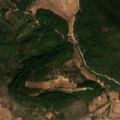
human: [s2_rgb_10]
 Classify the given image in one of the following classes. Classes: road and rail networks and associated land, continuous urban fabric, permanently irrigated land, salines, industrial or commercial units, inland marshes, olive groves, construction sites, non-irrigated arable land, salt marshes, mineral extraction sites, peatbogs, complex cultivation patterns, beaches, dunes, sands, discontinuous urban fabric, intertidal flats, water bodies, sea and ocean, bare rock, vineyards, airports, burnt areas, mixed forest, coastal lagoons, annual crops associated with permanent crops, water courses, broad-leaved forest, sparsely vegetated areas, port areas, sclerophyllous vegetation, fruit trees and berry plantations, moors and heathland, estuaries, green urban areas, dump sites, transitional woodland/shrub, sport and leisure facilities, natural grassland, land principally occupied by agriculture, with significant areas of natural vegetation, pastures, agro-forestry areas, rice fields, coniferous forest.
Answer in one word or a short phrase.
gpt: vineyards, olive groves, complex cultivation patterns, coniferous forest, mixed forest, sclerophyllous vegetation, transitional woodland/shrub